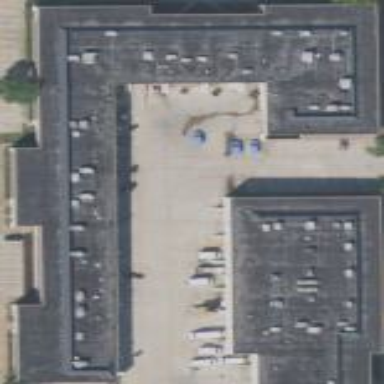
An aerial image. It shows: Office building.